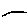
Label: line